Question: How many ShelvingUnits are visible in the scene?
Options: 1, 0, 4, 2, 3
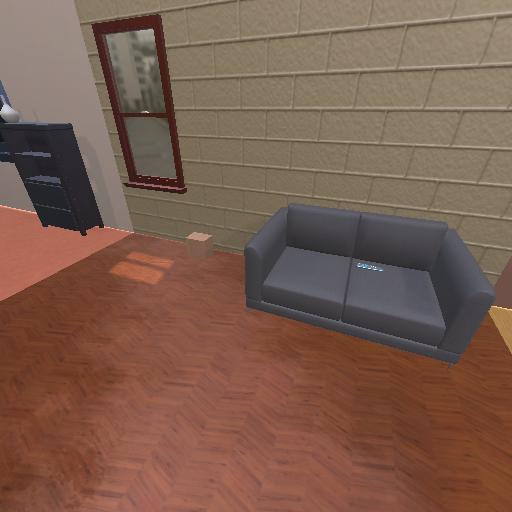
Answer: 1